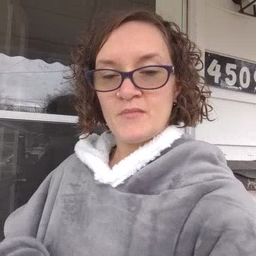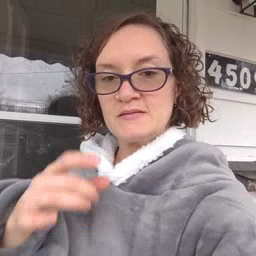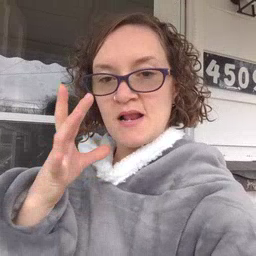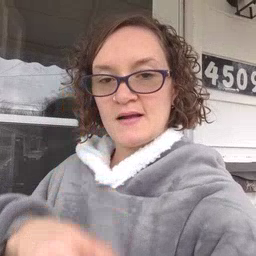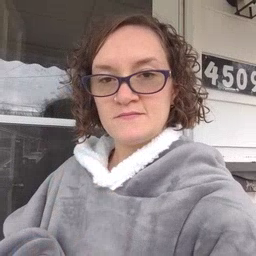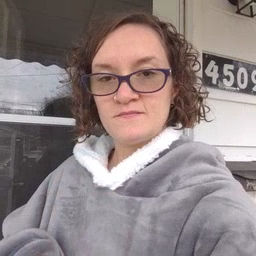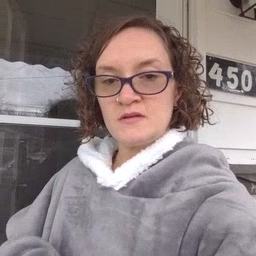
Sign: snack